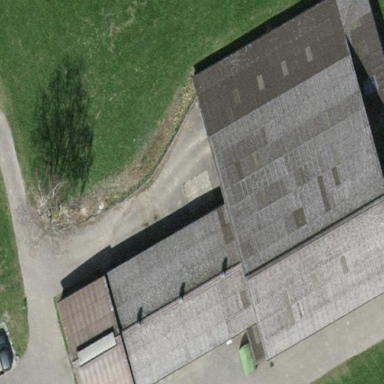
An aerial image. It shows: Farmyard area.